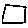
Label: square